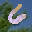
Label: 6